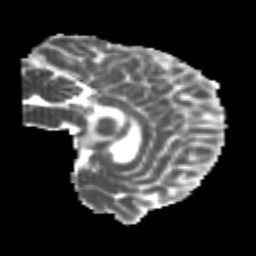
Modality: MD
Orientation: sagittal
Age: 22
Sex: male
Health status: healthy
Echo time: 0.074 s